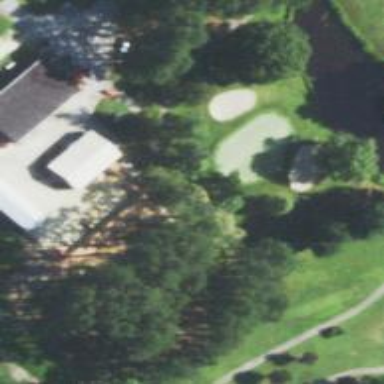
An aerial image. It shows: Path for both road and golf.